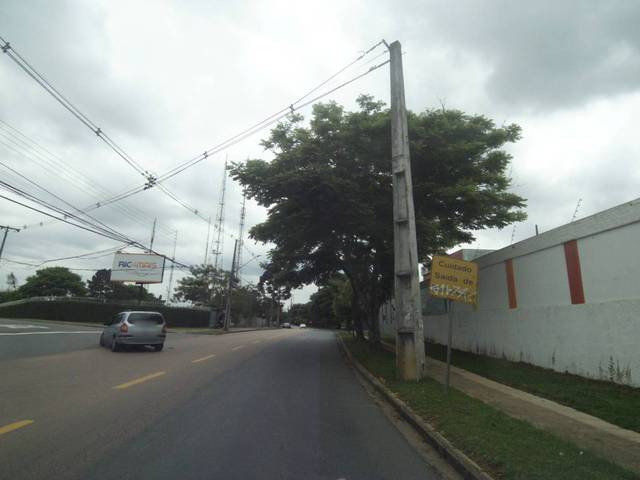
Region: Brazil
Coordinates: -25.393, -49.283